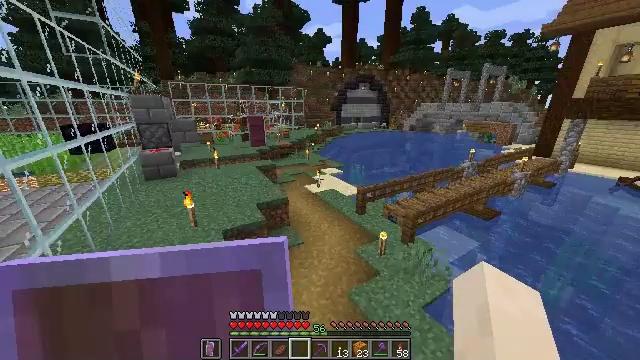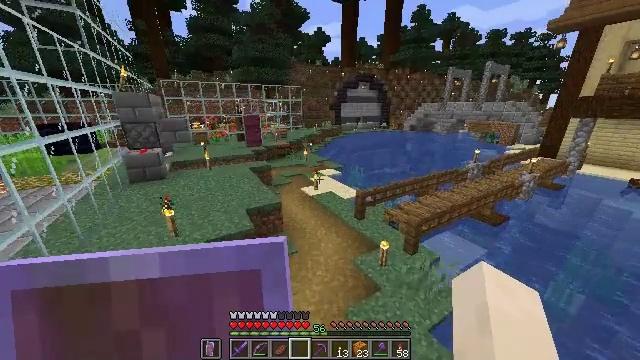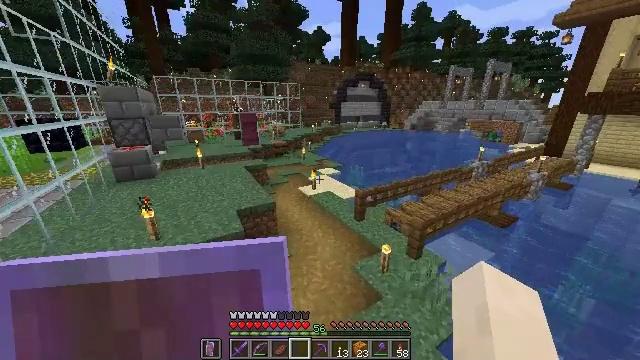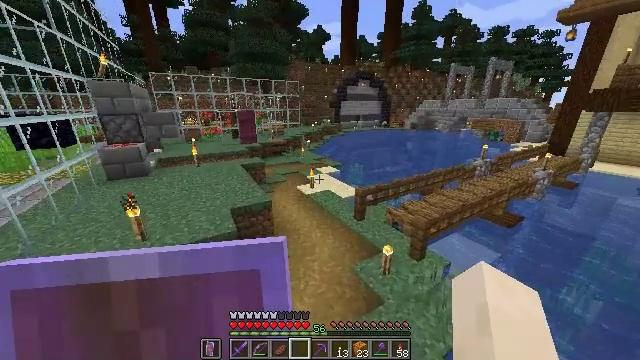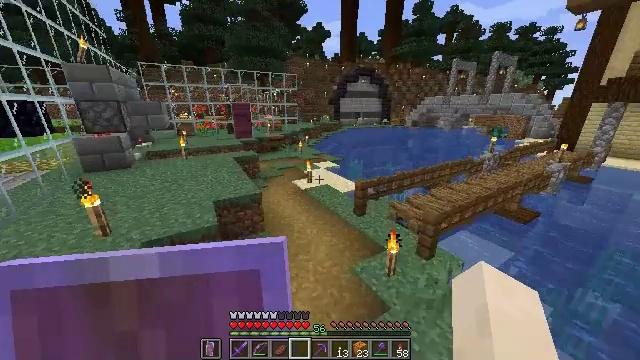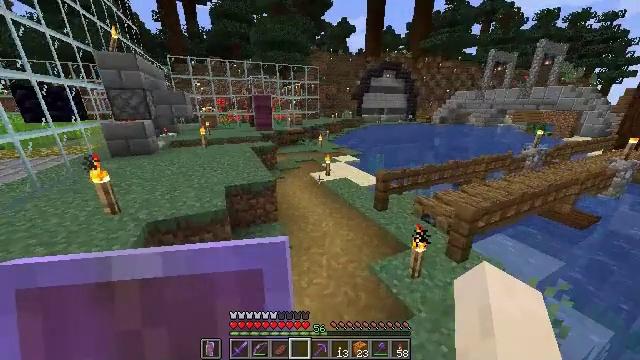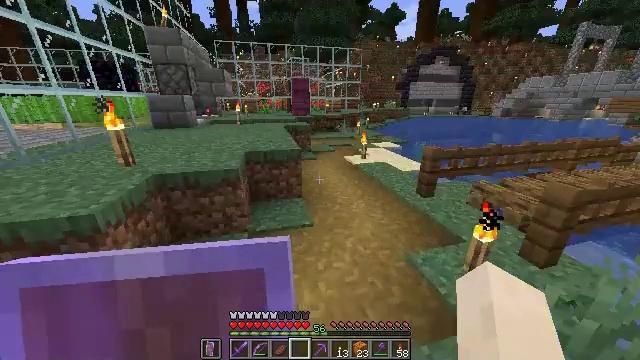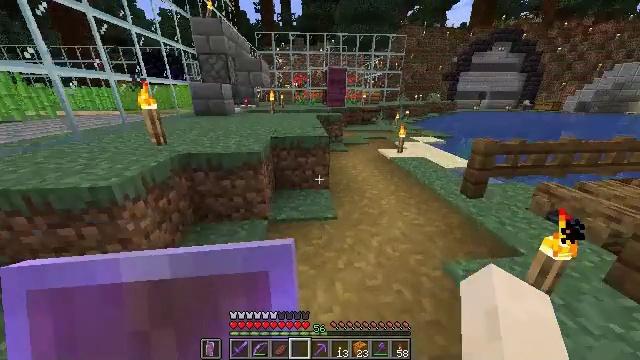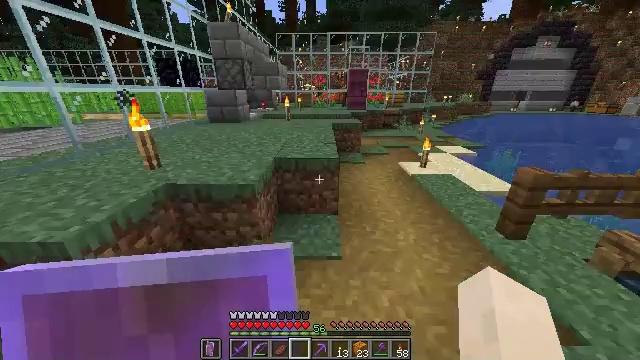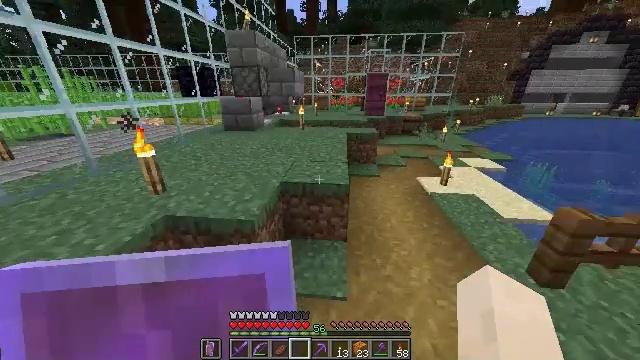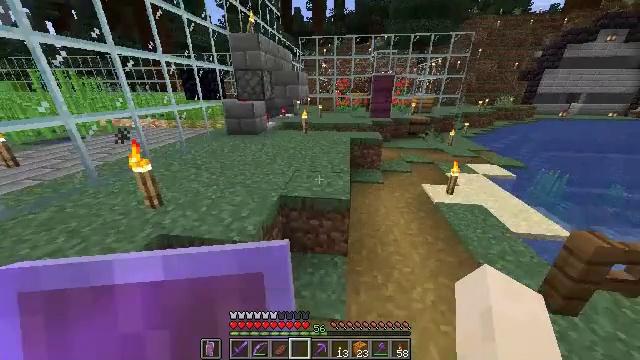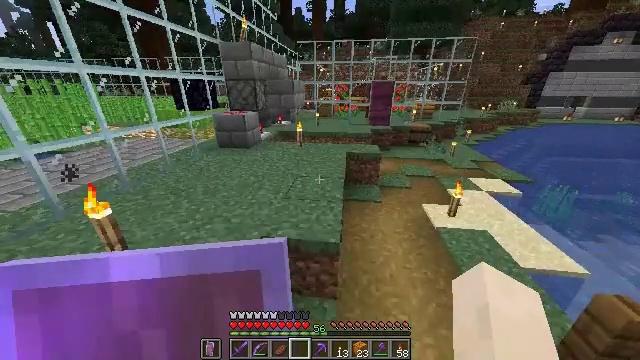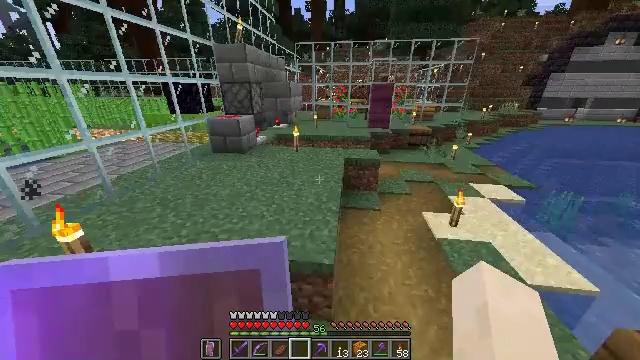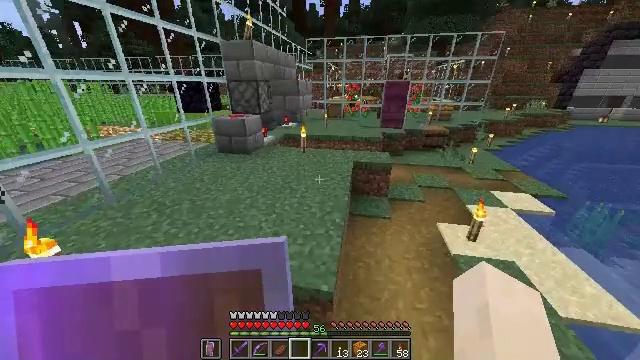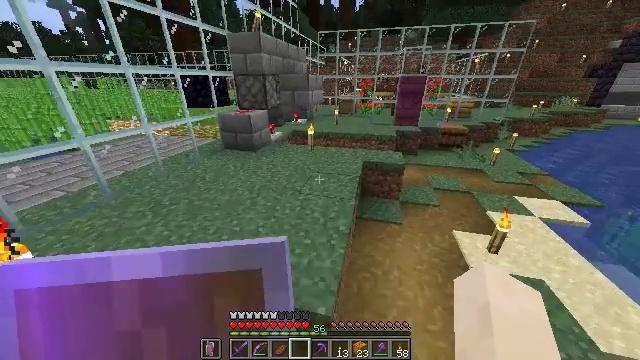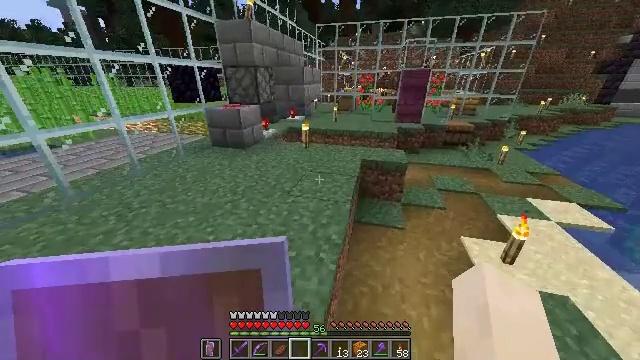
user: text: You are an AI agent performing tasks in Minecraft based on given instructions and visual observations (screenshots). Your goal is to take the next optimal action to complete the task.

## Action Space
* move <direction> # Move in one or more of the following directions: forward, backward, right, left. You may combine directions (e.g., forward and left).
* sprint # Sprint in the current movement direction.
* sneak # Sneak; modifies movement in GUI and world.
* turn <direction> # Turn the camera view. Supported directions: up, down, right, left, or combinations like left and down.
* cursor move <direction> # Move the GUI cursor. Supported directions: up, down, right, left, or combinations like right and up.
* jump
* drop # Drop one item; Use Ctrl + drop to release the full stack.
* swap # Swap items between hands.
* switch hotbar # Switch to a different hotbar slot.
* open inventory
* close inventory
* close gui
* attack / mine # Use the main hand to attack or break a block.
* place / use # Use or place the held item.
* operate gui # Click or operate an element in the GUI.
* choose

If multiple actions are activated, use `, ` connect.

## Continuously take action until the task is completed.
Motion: motion action
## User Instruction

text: Pick up the green carpet.
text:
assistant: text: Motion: move forward, sprint
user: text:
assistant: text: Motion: move forward, sprint
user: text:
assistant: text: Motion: move forward, sprint
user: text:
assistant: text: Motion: move forward, sprint
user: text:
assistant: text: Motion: move forward, sprint, turn left
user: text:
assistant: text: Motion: move forward, sprint, turn left and down
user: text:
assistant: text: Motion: move forward, sprint, turn left and down
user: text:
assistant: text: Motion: move forward, sprint, turn left, jump
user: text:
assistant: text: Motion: move forward, sprint, turn left, jump
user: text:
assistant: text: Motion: move forward, sprint, turn left, jump
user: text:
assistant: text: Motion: move forward, sprint, jump
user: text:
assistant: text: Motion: move forward, sprint, jump
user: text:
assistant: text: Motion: move forward, sprint, turn left, jump
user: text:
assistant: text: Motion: move forward, sprint, turn left
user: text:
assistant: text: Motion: move forward, sprint
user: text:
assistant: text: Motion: move forward, sprint
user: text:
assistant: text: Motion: move forward, sprint
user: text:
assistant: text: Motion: move forward, sprint
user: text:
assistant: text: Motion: move forward, sprint
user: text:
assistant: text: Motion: move forward, sprint, jump
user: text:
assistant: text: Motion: move forward, sprint, jump
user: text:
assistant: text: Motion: move forward, sprint, jump
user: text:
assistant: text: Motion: move forward, sprint, jump
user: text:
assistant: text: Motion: move forward, sprint, jump
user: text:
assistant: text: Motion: move forward, sprint
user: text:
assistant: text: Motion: move forward, sprint
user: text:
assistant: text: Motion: move forward, sprint
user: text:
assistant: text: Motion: move forward, sprint
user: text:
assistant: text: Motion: move forward, sprint
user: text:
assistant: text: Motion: move forward, sprint